Question: When prompted to select a workspace on Eclipse, the dropdown is cluttered with things that no longer exist. How can I get rid of these?
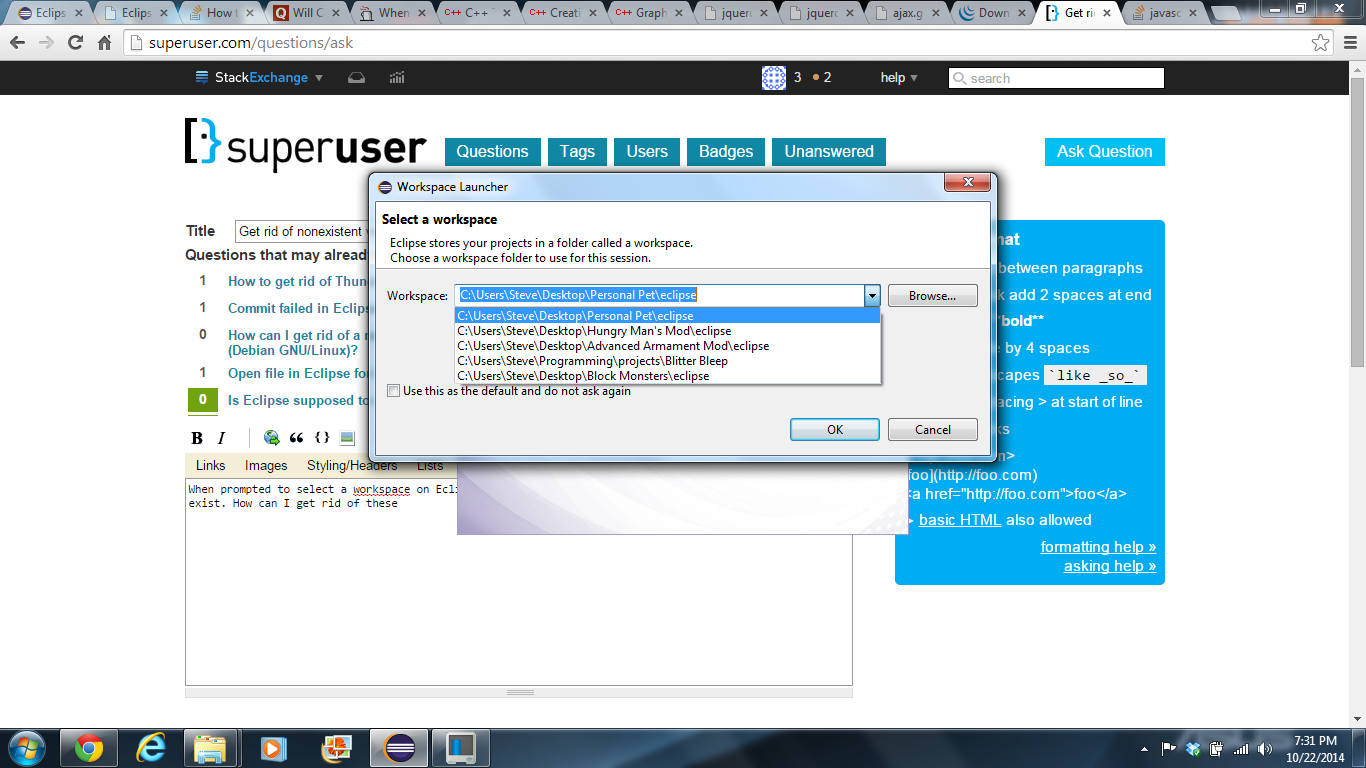
Answer: Open 'Window > Preferences > General > Startup and Shutdown > Workspaces'.
This will show you the list of recent workspaces and allow you to remove any you don't want.
You can also set the number of recent workspaces to remember and reset the 'prompt for workspace on startup' flag if it ever gets set.